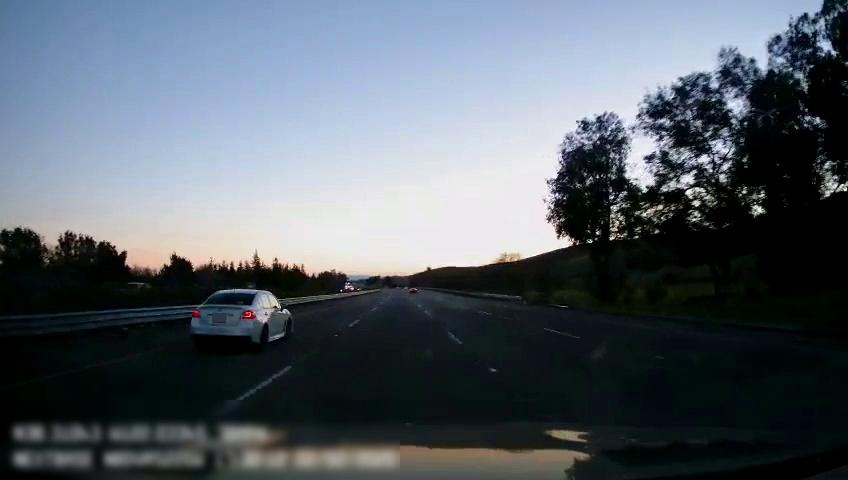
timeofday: Day
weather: Sunny
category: Drivable Space
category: Vehicles | Car
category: Lanes | Current Lane
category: Lanes | Current Lane
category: Lanes | Alternate Lane
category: Lanes | Alternate Lane
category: Lanes | Alternate Lane